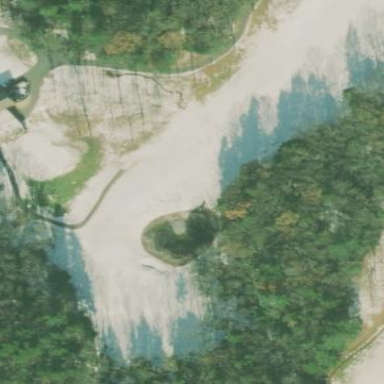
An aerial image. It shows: Scenic golf fairway.